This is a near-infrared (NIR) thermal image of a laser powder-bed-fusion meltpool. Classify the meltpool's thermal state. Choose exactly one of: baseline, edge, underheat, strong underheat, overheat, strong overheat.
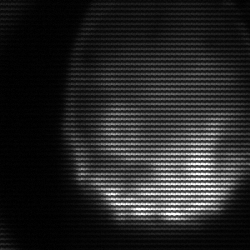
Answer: edge